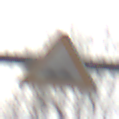
Verkehrszeichen: UnebeneFahrbahn
Umgebung: Outdoor, Nature
Tageszeit: MorningAfternoon
Wetter: PartlyCloudy
Licht: Natural
Jahreszeit: Winter
Kontrast: MediumContrast